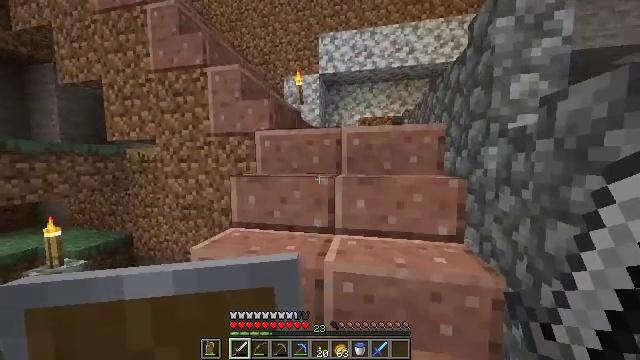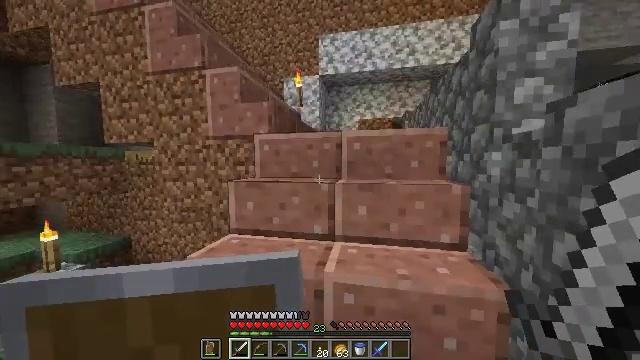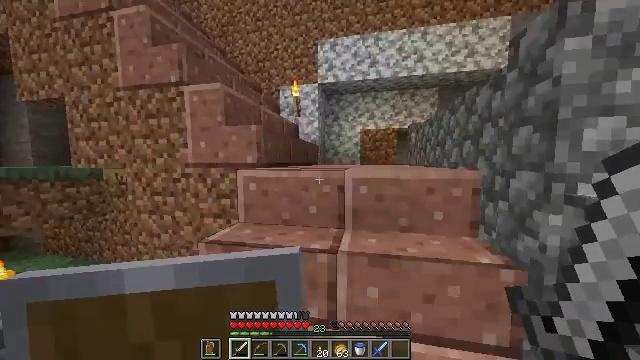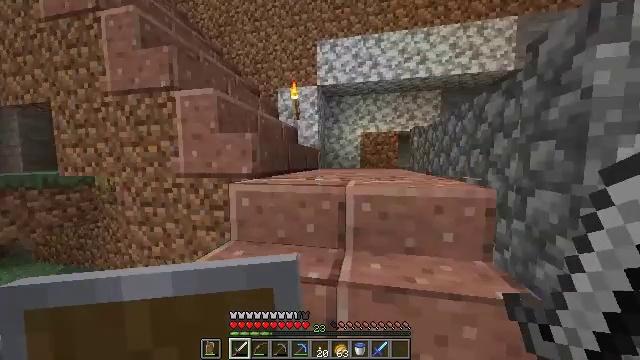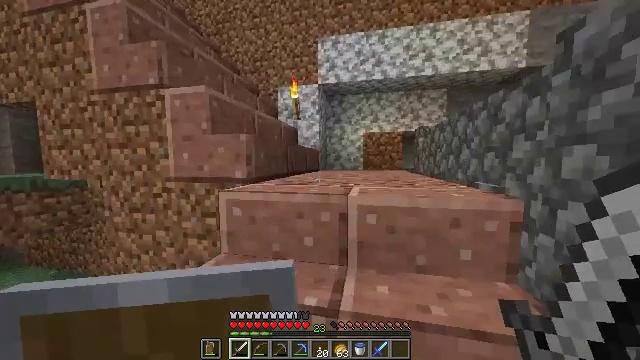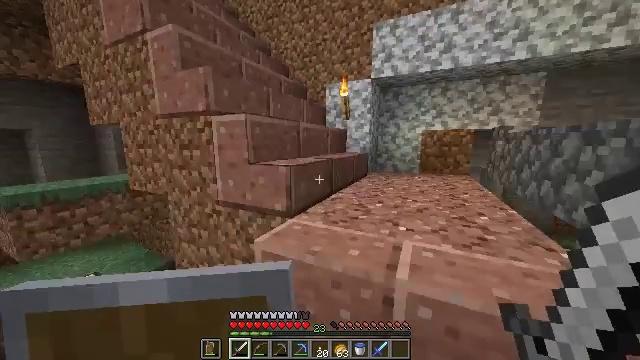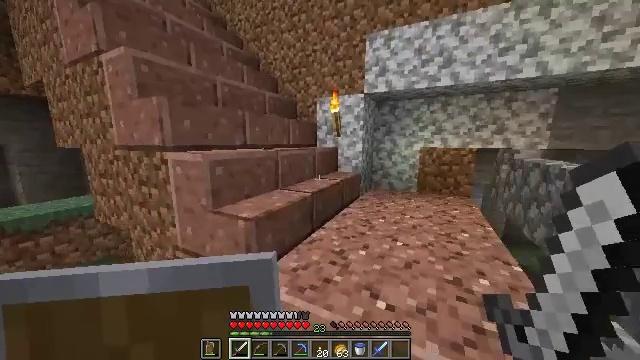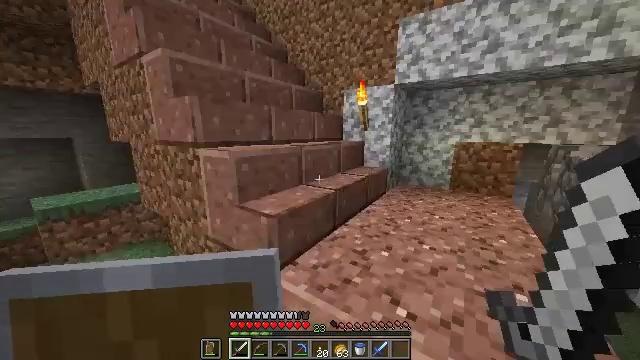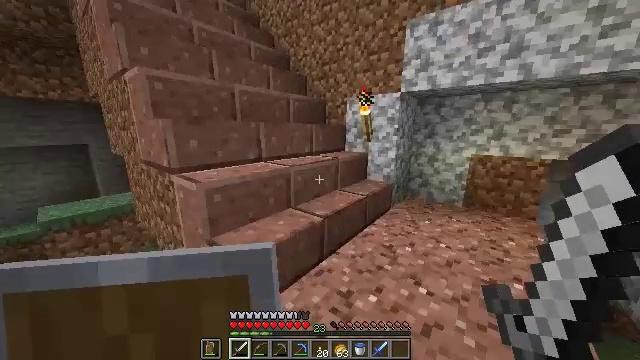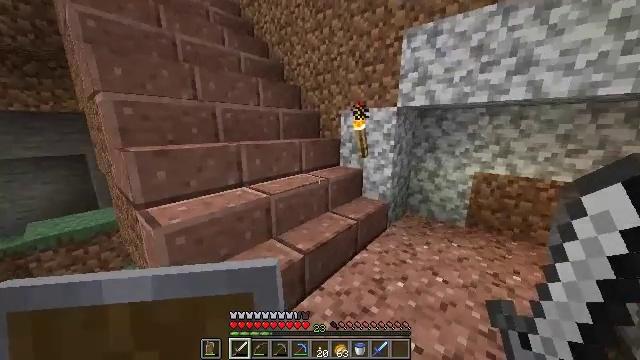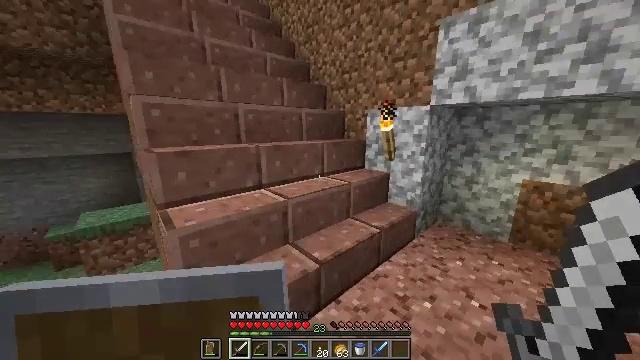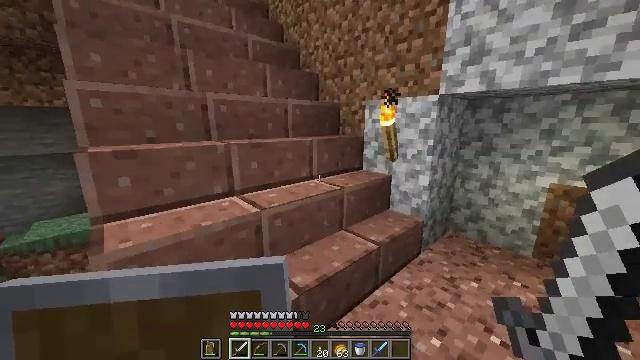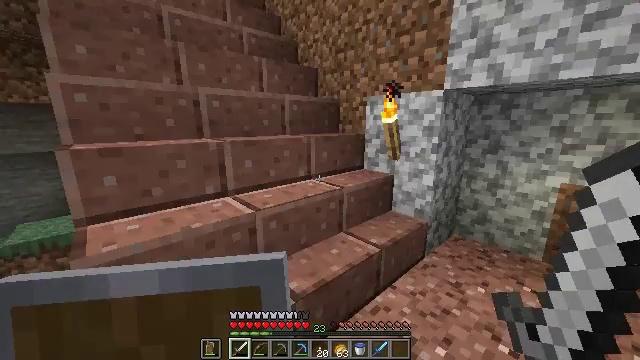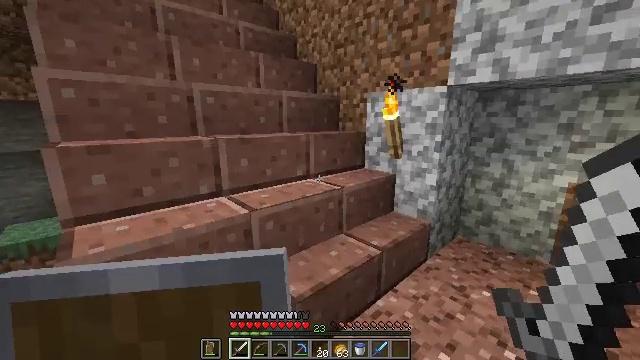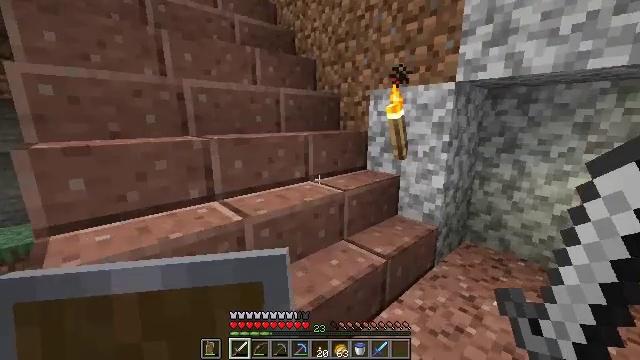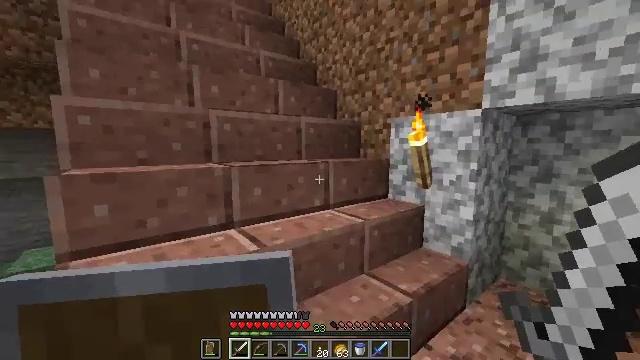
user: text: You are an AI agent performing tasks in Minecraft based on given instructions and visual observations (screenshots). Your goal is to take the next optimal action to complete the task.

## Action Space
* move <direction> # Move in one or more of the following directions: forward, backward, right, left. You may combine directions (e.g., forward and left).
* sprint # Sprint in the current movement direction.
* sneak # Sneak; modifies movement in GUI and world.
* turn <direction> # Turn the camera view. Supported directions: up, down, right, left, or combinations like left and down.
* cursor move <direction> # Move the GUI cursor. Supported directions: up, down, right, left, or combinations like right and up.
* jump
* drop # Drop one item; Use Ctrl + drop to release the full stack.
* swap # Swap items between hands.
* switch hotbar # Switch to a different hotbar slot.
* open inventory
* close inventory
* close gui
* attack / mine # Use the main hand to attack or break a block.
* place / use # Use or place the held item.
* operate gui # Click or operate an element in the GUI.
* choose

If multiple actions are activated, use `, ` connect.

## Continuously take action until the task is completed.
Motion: motion action
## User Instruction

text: Collect beetroots from the field.
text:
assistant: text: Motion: move forward
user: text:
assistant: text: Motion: move forward
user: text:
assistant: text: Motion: move forward
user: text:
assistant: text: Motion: move forward
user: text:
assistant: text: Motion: move forward and move right, turn left and down
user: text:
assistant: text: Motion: move forward and move right
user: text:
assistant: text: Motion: move forward and move right, turn left and down
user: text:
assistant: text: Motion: move forward and move right, turn left
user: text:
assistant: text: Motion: move forward and move right, turn left
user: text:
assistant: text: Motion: move forward, turn left
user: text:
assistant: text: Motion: move forward, turn left
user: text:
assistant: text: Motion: no_op
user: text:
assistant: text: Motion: no_op
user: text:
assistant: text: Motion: move forward
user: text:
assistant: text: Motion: move forward, turn left and up
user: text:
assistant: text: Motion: move forward, sprint
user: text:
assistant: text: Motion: move forward, sprint, turn left and up
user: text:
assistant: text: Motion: move forward, sprint, turn left and up
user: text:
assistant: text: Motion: move forward, turn up
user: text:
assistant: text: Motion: move forward
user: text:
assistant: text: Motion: move forward
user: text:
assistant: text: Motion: move forward
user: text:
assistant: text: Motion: move forward, turn right
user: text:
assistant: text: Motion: move forward, turn right and down
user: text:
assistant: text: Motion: move forward, turn right and down
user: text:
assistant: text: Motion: move forward, turn right and down
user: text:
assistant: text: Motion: move forward, turn left
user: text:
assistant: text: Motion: move forward, sprint
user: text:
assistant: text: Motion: move forward, sprint
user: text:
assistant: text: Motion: move forward